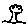
Label: tree